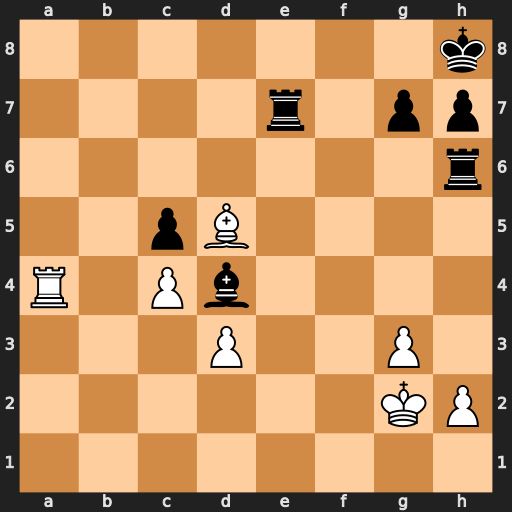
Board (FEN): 7k/4r1pp/7r/2pB4/R1Pb4/3P2P1/6KP/8
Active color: w
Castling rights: -
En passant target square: -
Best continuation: Ra8+ Re8 Rxe8#